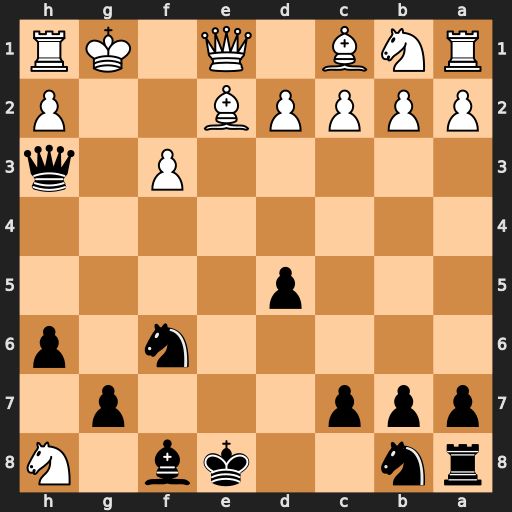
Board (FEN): rn2kb1N/ppp3p1/5n1p/3p4/8/5P1q/PPPPB2P/RNB1Q1KR
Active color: b
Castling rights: q
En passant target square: -
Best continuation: Bc5+ d4 Bxd4+ Qf2 Bxf2+